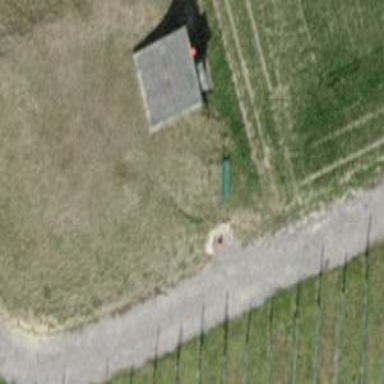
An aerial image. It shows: Scenic viewpoint with bench for visitors to enjoy the view.